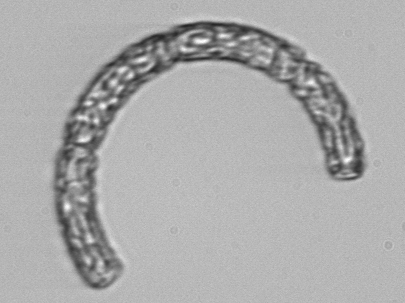
Label: Guinardia_striata